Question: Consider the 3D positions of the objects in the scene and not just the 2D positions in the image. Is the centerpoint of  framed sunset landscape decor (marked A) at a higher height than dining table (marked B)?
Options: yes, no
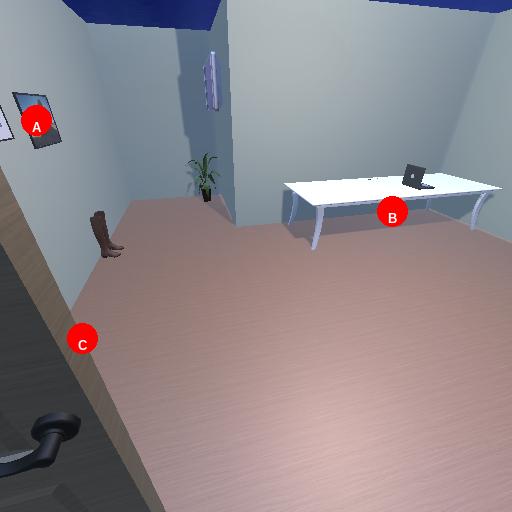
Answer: yes